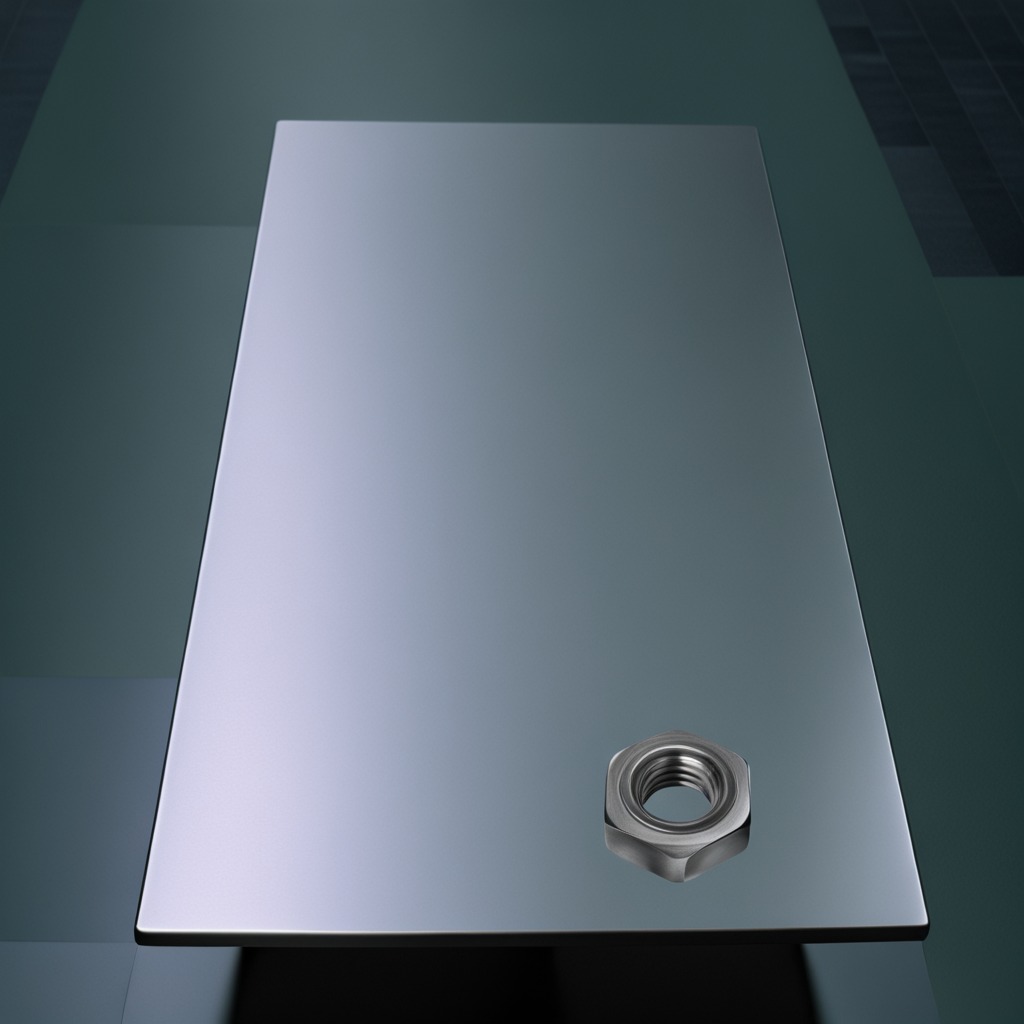
A metal nut is lying on the table.